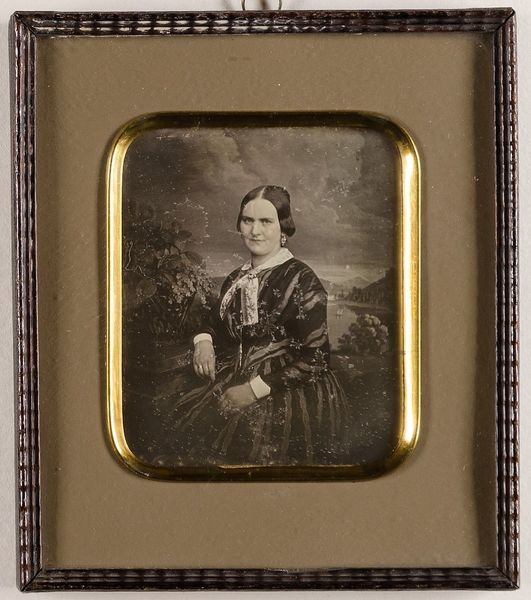
Titel: Unbekannte Frau
Standort: Hamburg
Institution: Museum für Kunst und Gewerbe Hamburg
Schlagwörter: frau, portrait, figur, foto, fotografie, photographie, photo, lichtbild, daguerreotypie, bildwerke, angewandte und bildende kunst, hessische systematik, porträt, porträtfotografie, porträtphotographie, hüftbild